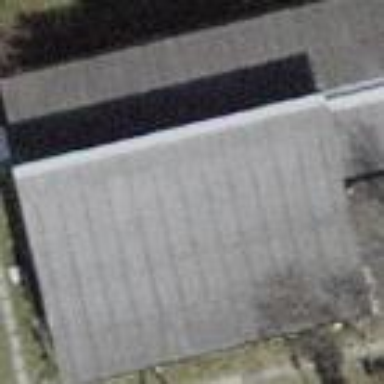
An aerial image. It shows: Kindergarten building.